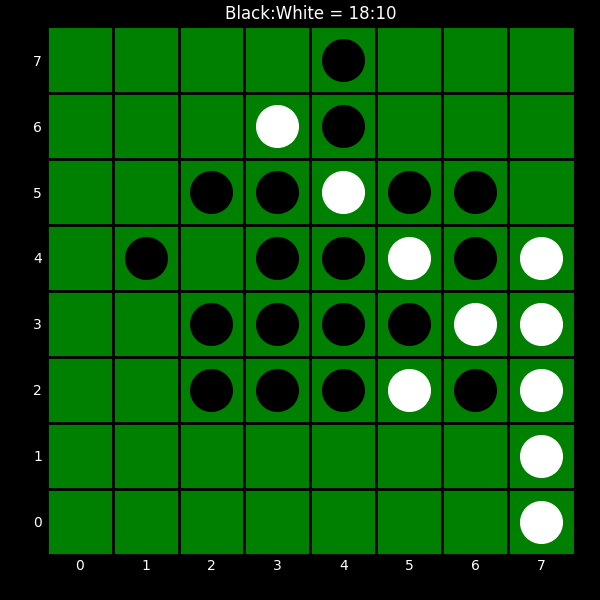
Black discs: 18
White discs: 10